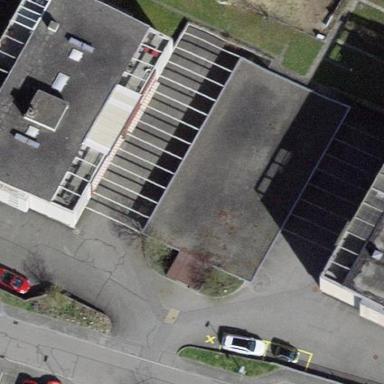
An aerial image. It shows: Group of garages.